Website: macys
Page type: delivery-shipping
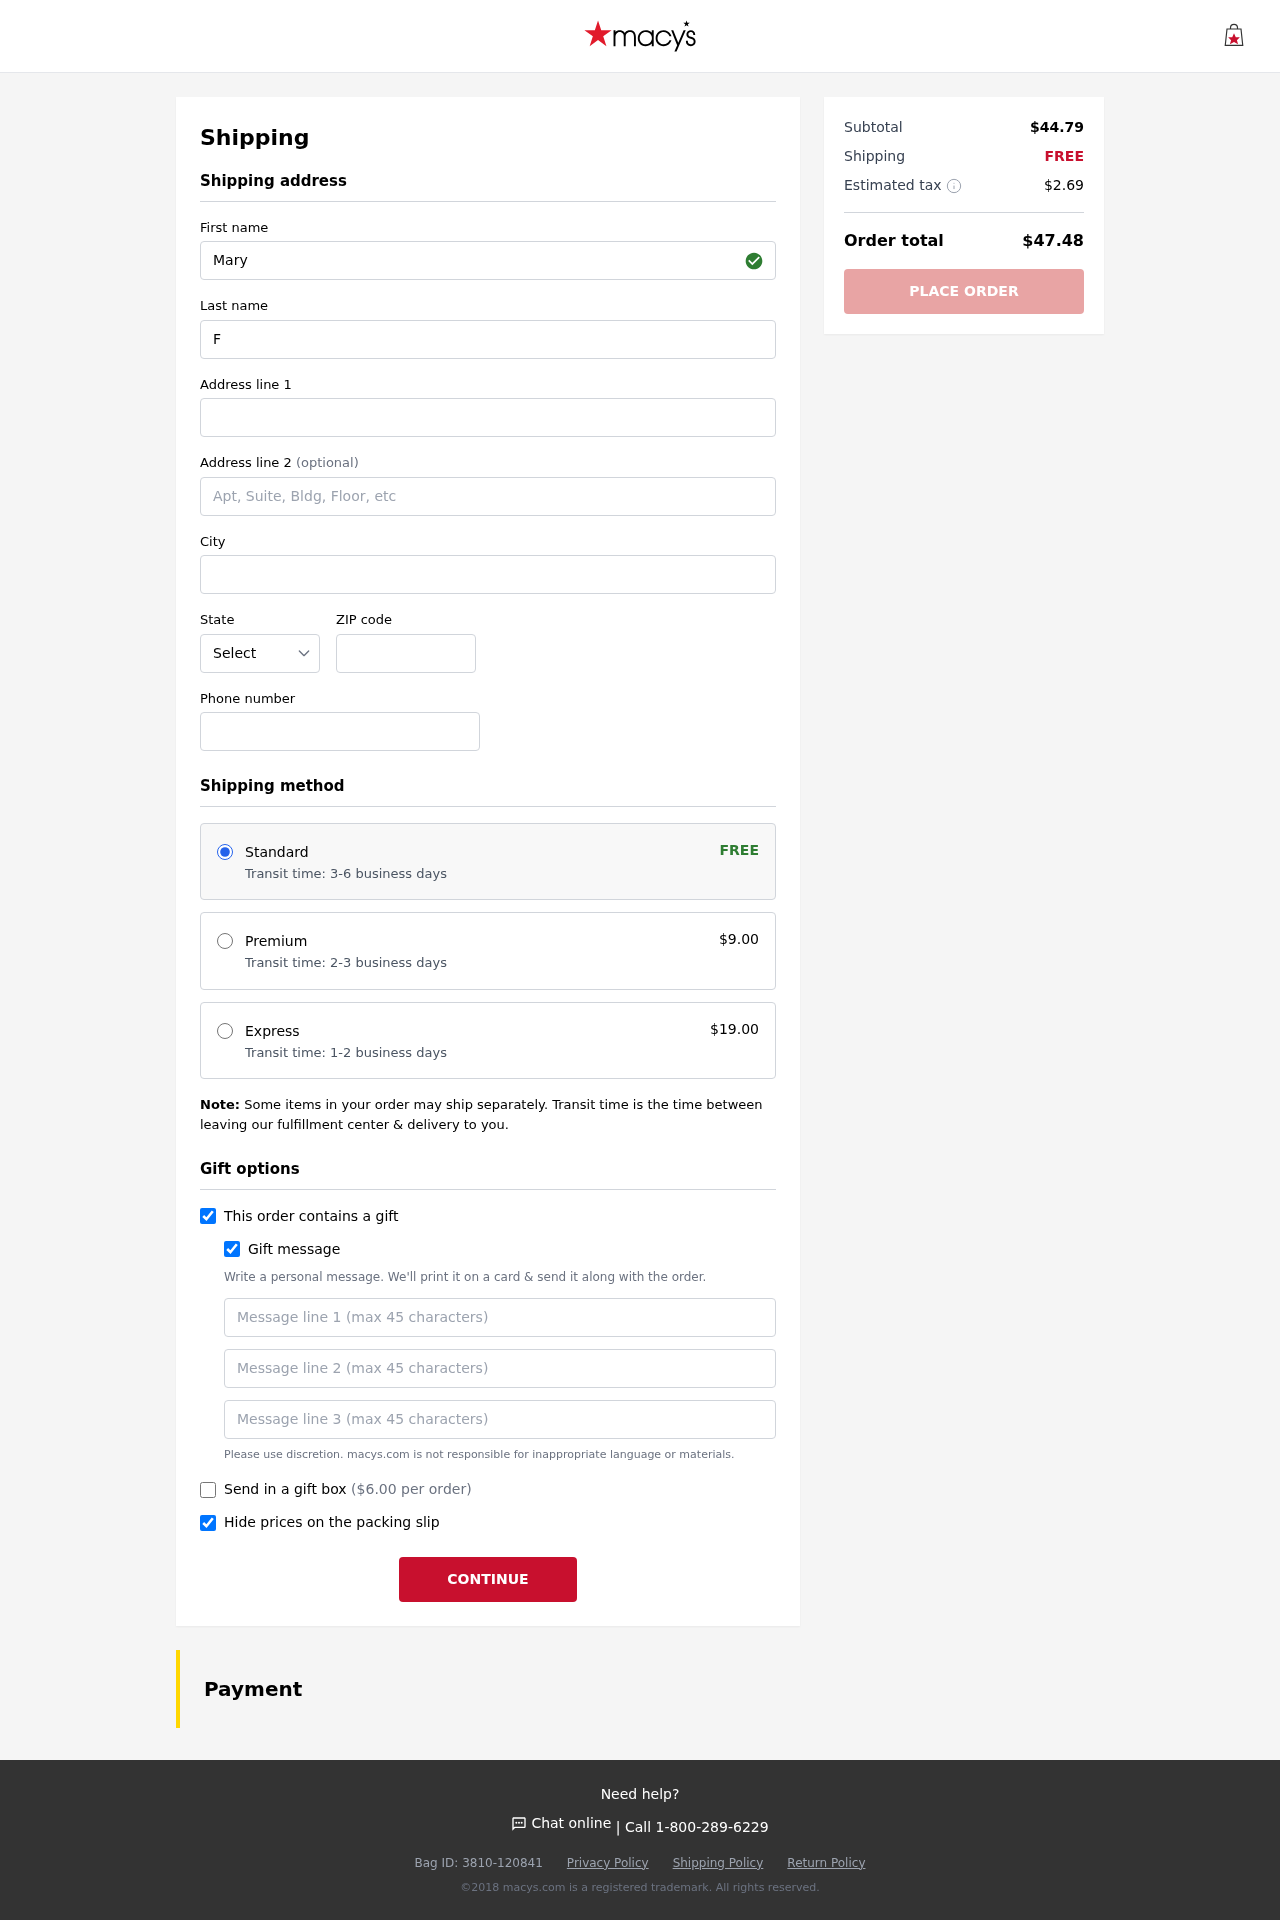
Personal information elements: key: PII_STATE_ABBR
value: IN
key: PII_FIRSTNAME
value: Mary
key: PII_LASTNAME
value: Fisher
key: PII_STREET
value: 1000 Jessica Junctions Suite 495
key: PII_STREET2
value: Suite 345
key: PII_CITY
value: Gonzalezville
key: PII_POSTCODE
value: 39894
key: PII_PHONE
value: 9464519463
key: PII_GIFT_MESSAGE
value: Hey Elizabeth, I saw these stunning sandals and immediately thought of you! I know how much you love adding a little sparkle to your outfits, and I hope they bring you as much joy as you bring to all of us. Enjoy!  Mary
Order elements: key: ORDER_SHIPPING_STANDARD
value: Transit time: 3-6 business days
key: ORDER_SHIPPING_COST
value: FREE
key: ORDER_SHIPPING_PREMIUM
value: Transit time: 2-3 business days
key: ORDER_SHIPPING_PREMIUM_PRICE
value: $9.00
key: ORDER_SHIPPING_EXPRESS
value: Transit time: 1-2 business days
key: ORDER_SHIPPING_EXPRESS_PRICE
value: $19.00
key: ORDER_GIFT_BOX_PRICE
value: ($6.00 per order)
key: ORDER_SUBTOTAL
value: $44.79
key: ORDER_SHIPPING_COST2
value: FREE
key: ORDER_TAX
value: $2.69
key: ORDER_TOTAL
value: $47.48